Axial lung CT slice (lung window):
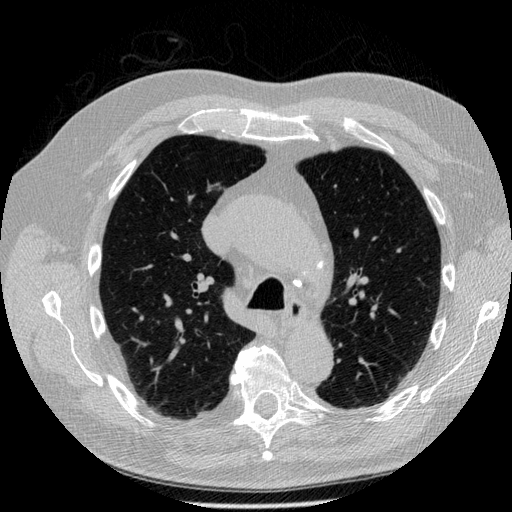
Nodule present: no